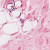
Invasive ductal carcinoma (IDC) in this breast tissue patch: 0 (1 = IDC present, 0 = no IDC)